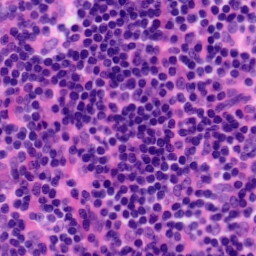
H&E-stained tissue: Tonsil